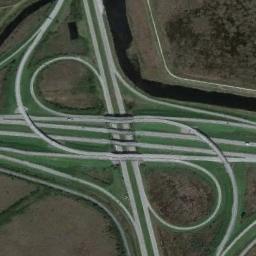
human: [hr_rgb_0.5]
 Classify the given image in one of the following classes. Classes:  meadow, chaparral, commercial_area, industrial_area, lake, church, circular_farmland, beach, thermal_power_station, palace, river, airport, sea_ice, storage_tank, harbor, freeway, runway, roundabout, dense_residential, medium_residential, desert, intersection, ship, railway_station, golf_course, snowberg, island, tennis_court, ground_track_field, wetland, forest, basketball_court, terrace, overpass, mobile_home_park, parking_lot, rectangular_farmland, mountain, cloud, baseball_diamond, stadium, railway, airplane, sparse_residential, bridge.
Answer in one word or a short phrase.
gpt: overpass